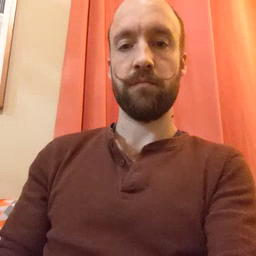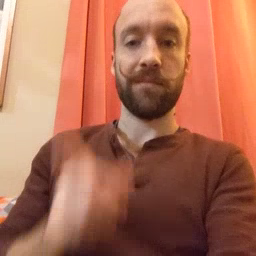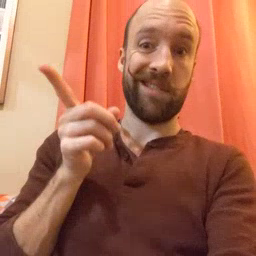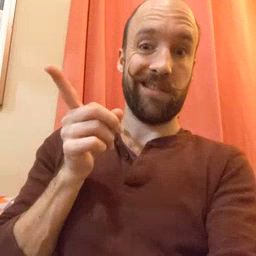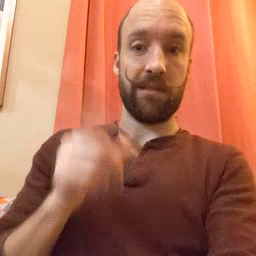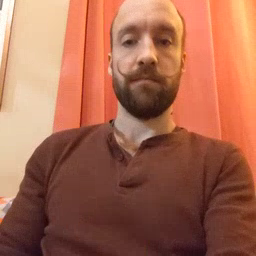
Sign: hesheit